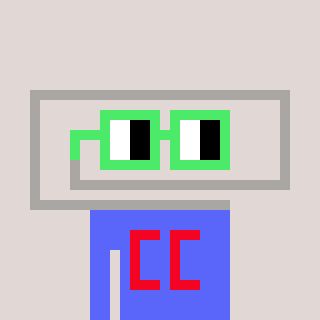
a pixel art character with square light green glasses, a paperclip-shaped head and a purple-colored body on a warm background